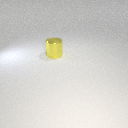
large yellow metal cylinder